Question: I'm trying to achieve a sort of dynamic UIView masking effect. Here is a sketch:

So as you can see, I'm trying to create a UIView that can effectively cut through an image to reveal the image behind it. I already know how to return an image with a mask statically, however I would like the "revealer" to be draggable (I'll use pan gesture) and live.
Does anyone have any ideas or starting points on how to achieve this? Thanks
(NOTE: My demo says White layer, but I'd actually like to show another image or photo).
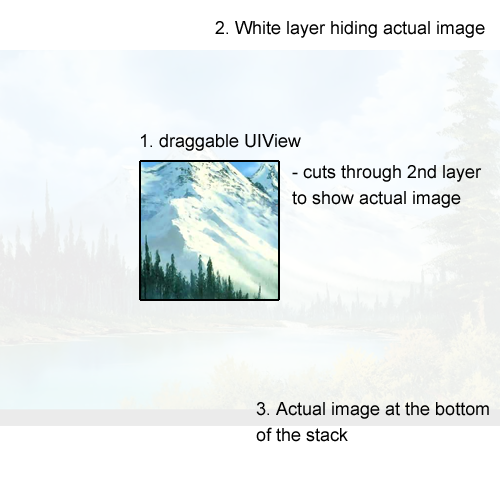
Answer: masking an image is not that difficult.
This link shows the basics.
<URL>
But personally I think i would make 2 UIImage views and crop the content of the draggable UIView. I'm not sure but I would expect that clipping and panning the second image will be less computationally expensive then applying the mask and will get you a better frame rate.
So I would do: UIImageView of the full image. A UIView on top of it with a white and some transparency setting to make it look white, then a UIImageView with the image either places or cropped so that only the correct section is showing.